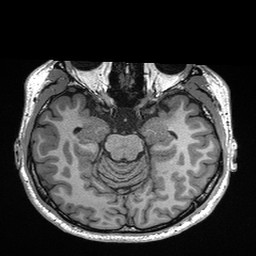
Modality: T1w
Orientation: coronal
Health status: healthy
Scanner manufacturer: siemens
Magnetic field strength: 3 T
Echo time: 0.00298 s